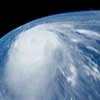
Label: cloud